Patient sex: M
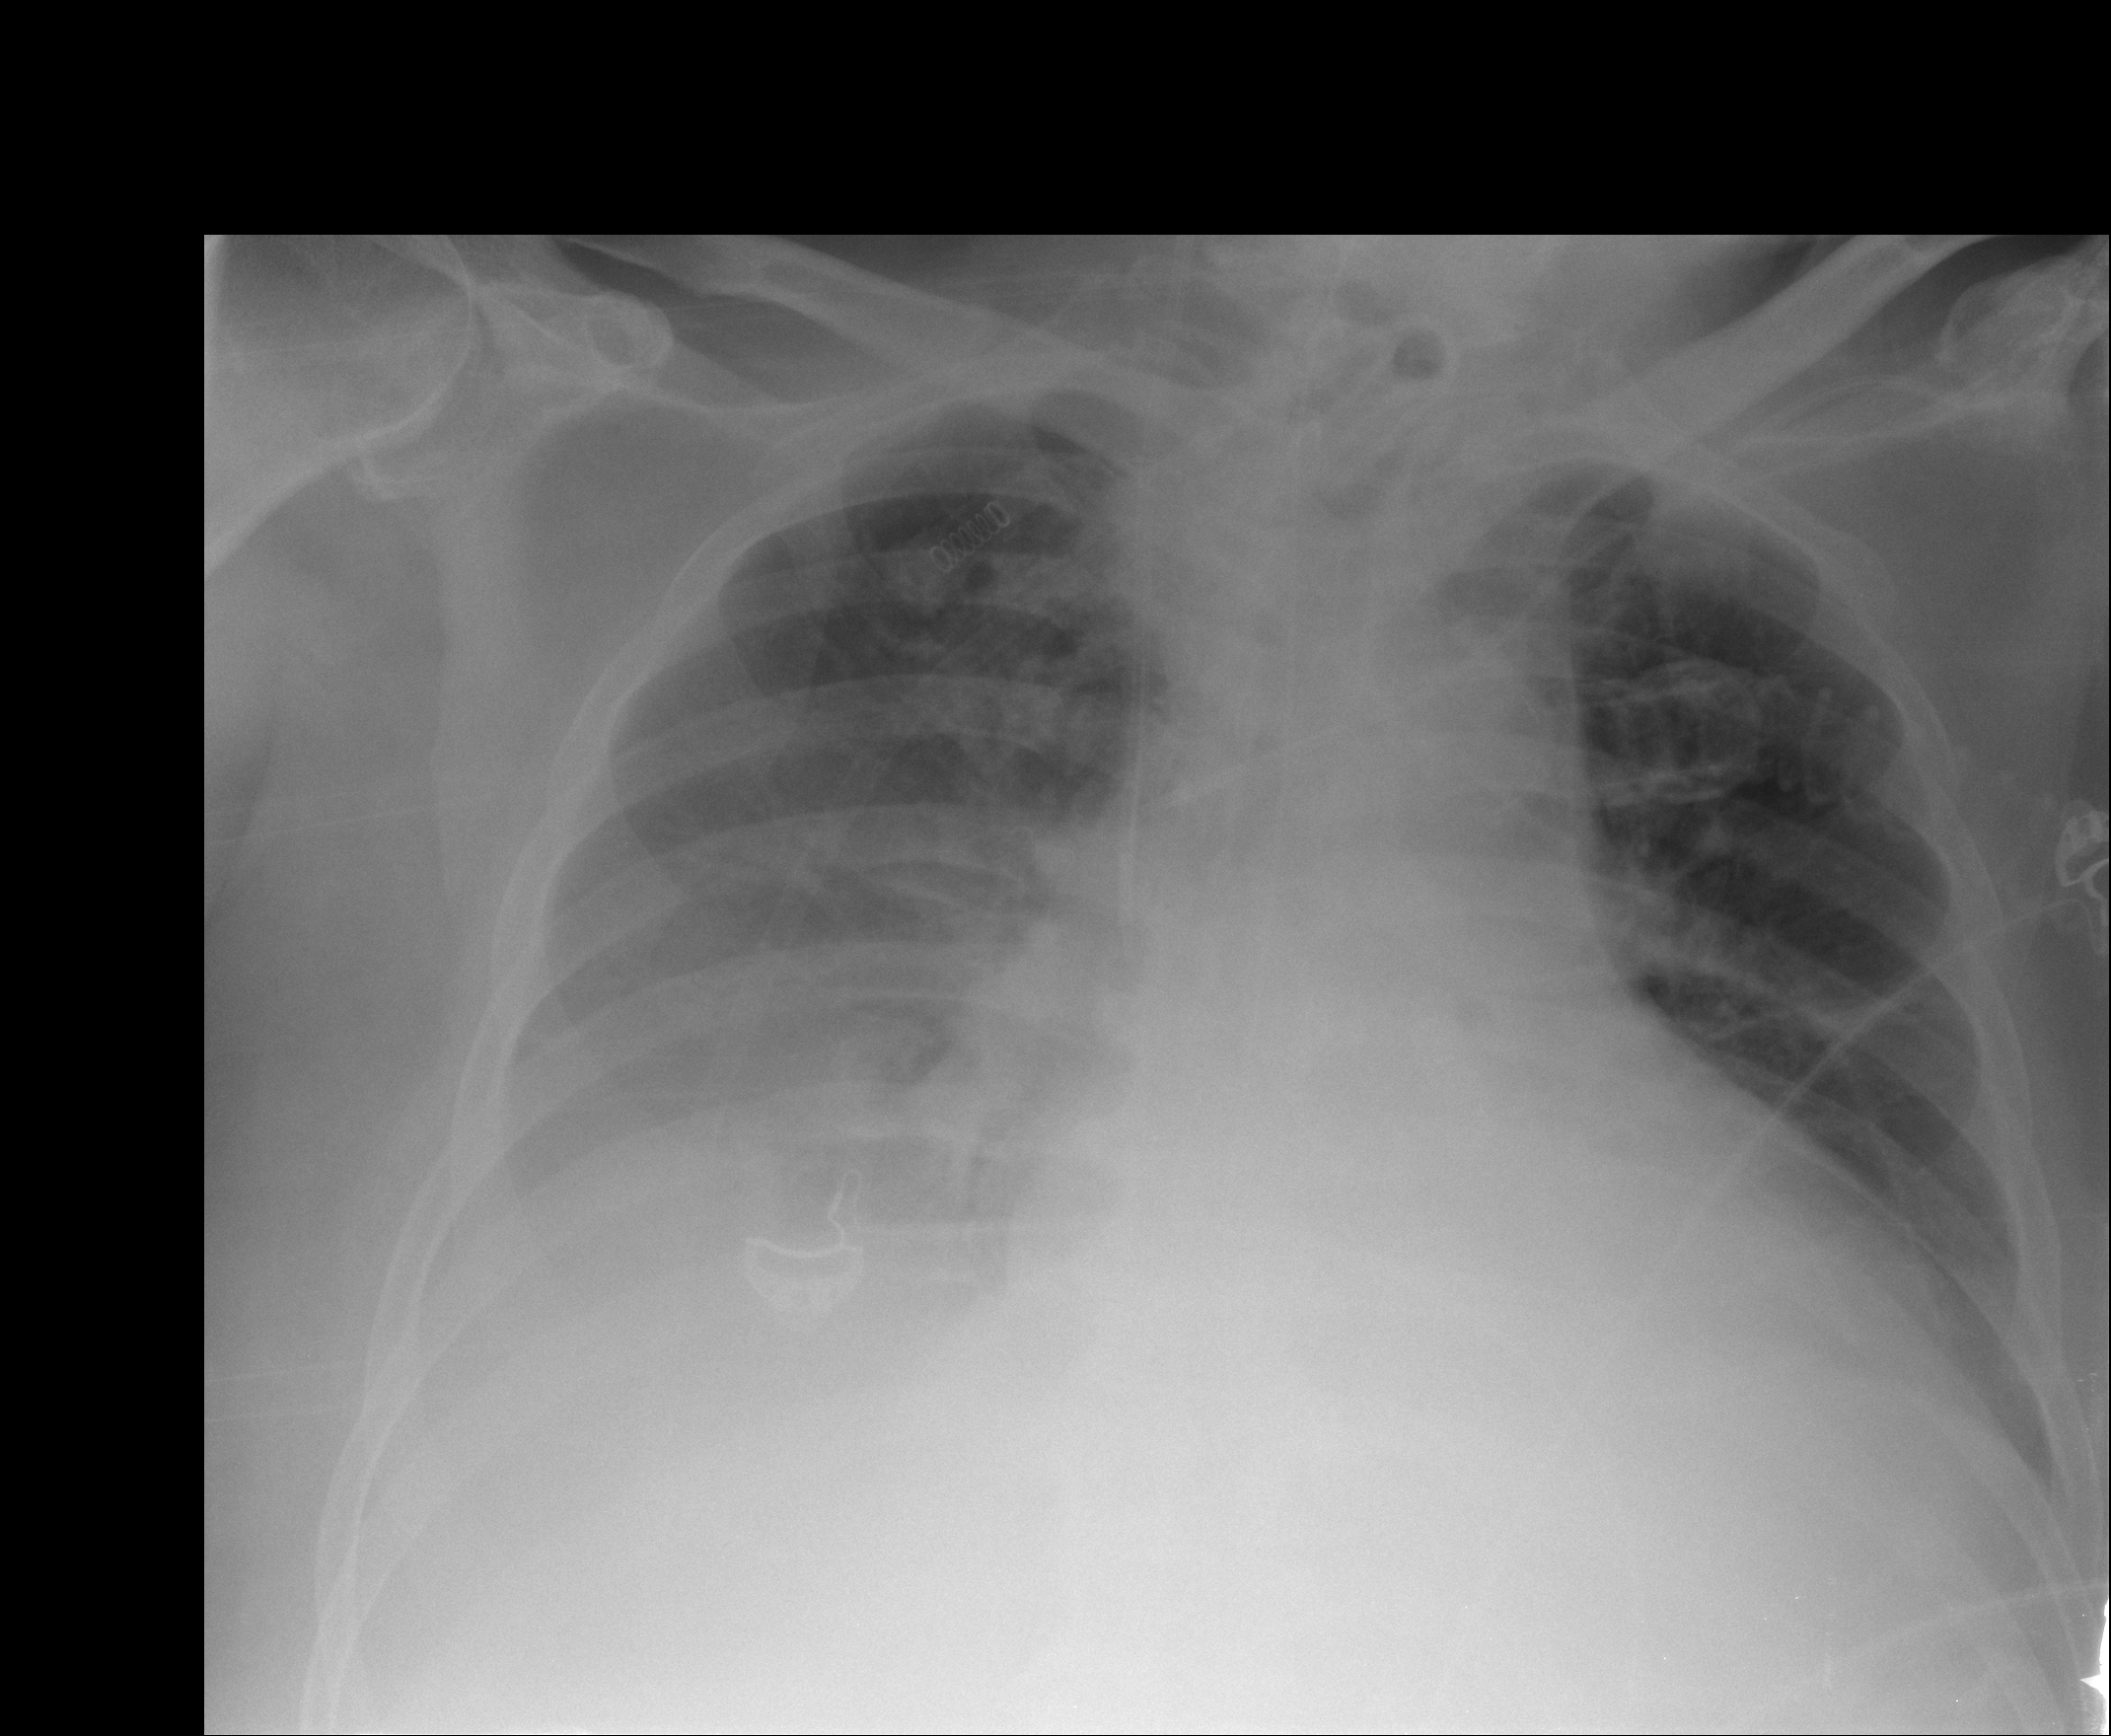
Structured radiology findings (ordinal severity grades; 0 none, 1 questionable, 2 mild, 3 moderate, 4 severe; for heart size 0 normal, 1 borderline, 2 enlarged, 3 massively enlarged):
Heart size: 2
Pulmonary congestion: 3
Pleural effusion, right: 3
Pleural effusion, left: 2
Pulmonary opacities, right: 0
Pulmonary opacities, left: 0
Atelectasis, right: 3
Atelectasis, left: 2